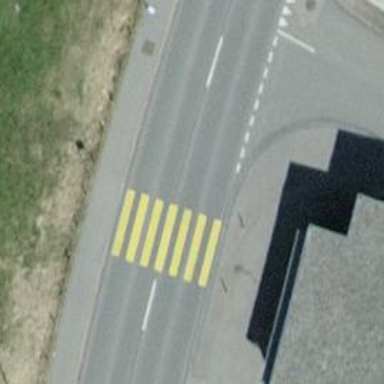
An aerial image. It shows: Uncontrolled zebra crossing on the road.